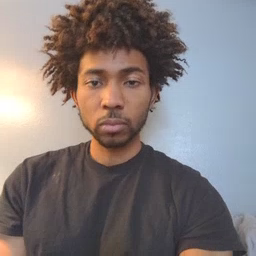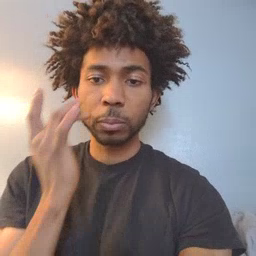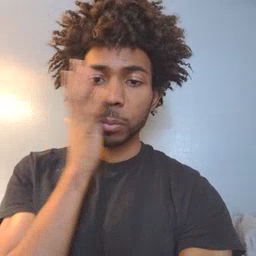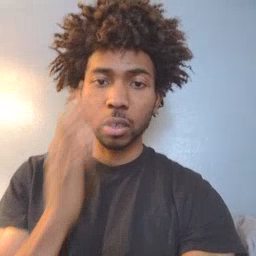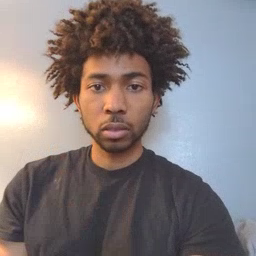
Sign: bee